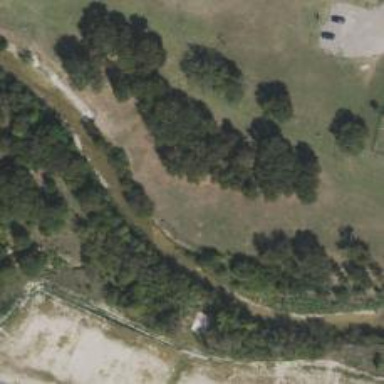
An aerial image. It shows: Disc golf hole in disc golf sport setting.